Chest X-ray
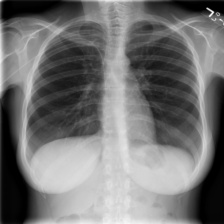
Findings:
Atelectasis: negative
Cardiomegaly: negative
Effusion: negative
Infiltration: negative
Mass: negative
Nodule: negative
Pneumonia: negative
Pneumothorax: negative
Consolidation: negative
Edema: negative
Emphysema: negative
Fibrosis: negative
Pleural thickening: negative
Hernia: negative